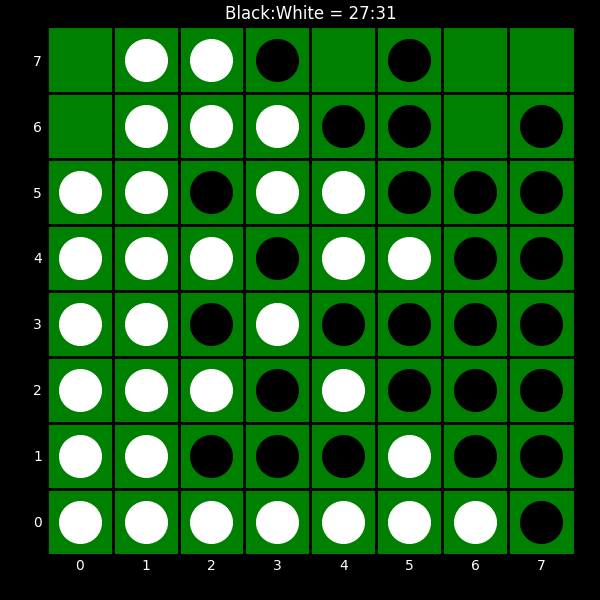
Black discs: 27
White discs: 31